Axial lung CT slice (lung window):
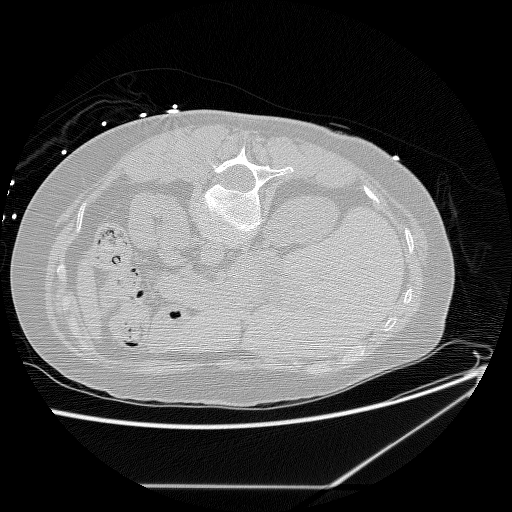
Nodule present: no